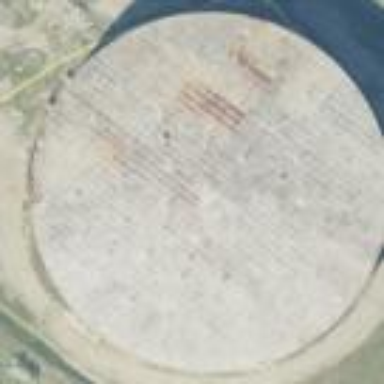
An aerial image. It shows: Storage tank that is man-made.